Question: I am creating an adder and accumulator using structural only. Below is what I have do far:
'''
module adder_and_accum(add, clb, clc, iac, x2, in, acc, carry, carrynot, qn2, qn3, qn4, qn5);
input add, clb, clc, iac, x2;
input [3:0] in;
output [3:0] acc;
output carry, carrynot, qn2, qn3, qn4, qn5;
wire adder1in2, adder2in2, adder3in2, adder4in2;
wire sum1, sum2, sum3, sum4;
wire ffin1;
wire cinadder1, cinadder2, cinadder3;
wire carrynot, clearcarry;
four_to_one_mux mux1(0, 0, in[3], 0, add, iac, adder1in2);
four_to_one_mux mux2(0, 0, in[2], 0, add, iac, adder2in2);
four_to_one_mux mux3(0, 0, in[1], 0, add, iac, adder3in2);
four_to_one_mux mux4(0, 1, in[0], 0, add, iac, adder4in2);
full_adder f1(sum1, ffin1, cinadder1, acc[3], adder1in2);
full_adder f2(sum2, cinadder1, cinadder2, acc[2], adder2in2);
full_adder f3(sum3, cinadder2, cinadder3, acc[1], adder3in2);
full_adder f4(sum4, cinadder3, 0, acc[0], adder4in2);
or(clearcarry, clc, clb);
d_flip_flop dff1(ffin1, x2, carry, carrynot, clc);
d_flip_flop dff2(sum1, x2, acc[3], qn2, clearcarry);
d_flip_flop dff3(sum2, x2, acc[2], qn3, clearcarry);
d_flip_flop dff4(sum3, x2, acc[1], qn4, clearcarry);
d_flip_flop dff5(sum4, x2, acc[0], qn5, clearcarry);
endmodule
'''
Here are the Flip flop, mux, and full adder headers:
'''
module full_adder(sum, cout, cin, inp1, inp2);
module four_to_one_mux(in0, in1, in2, in3, select0, select1, out);
module d_flip_flop(d, clk, q, qn, reset);
'''
Flip flops, muxes, and full adder are modules I created and I know they work because I have tested them individually. They all show correct waveforms.
I have narrowed down the problem to the flip flop Q output being wrapped around back into my adder input. My ACC bus output just shows XXXX.
How do I tie the output for my flip flops back as an input into my adder?
Here is the schematic of the adder and accumulator I made for reference.

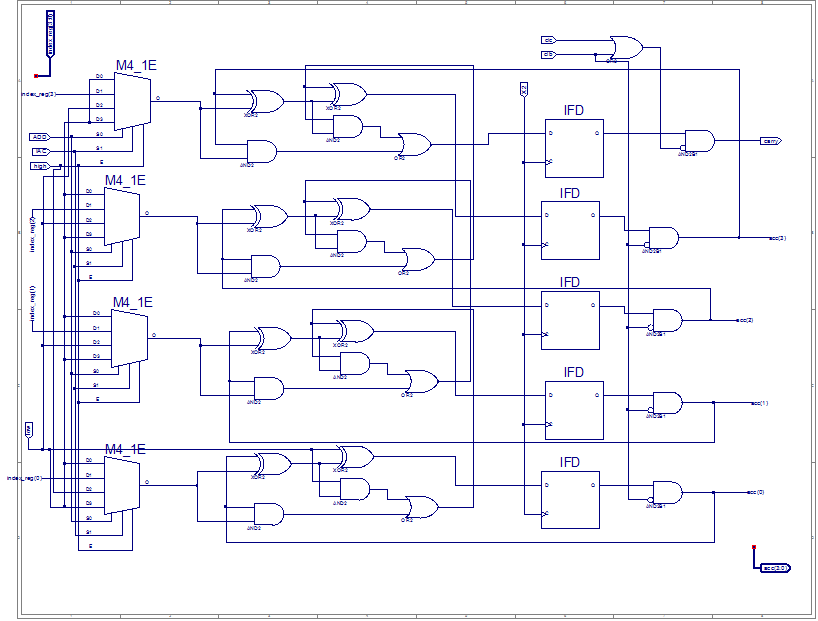
Answer: Switching to the built in flip flop in xilinx fixed the issue:
'''
FDRE FDRE_inst (
.Q(acc[0]), // 1-bit Data output
.C(x2), // 1-bit Clock input
.CE(ce), // 1-bit Clock enable input
.R(clb), // 1-bit Synchronous reset input
.D(sum4) // 1-bit Data input
);
'''
I was able to just use a wire to tie the outputs of the flip flop back into the 4 bit adder. Nothing special was required.